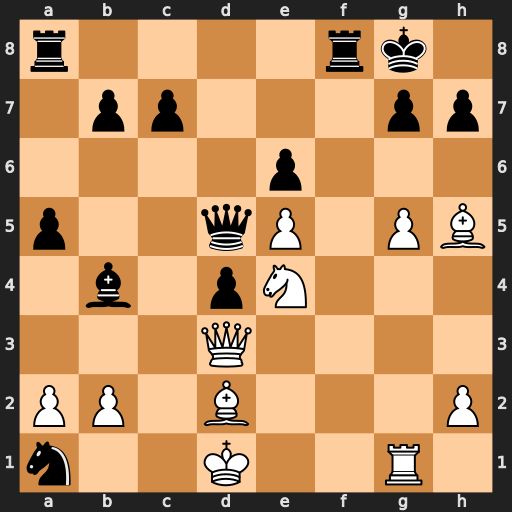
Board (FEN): r4rk1/1pp3pp/4p3/p2qP1PB/1b1pN3/3Q4/PP1B3P/n2K2R1
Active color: w
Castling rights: -
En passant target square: -
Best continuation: Nf6+ gxf6 gxf6+ Kh8 Bh6